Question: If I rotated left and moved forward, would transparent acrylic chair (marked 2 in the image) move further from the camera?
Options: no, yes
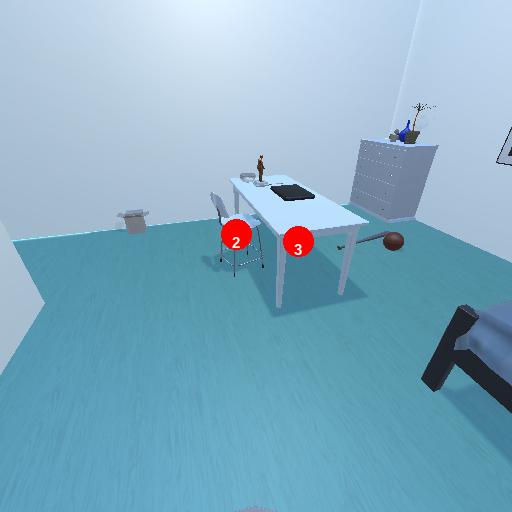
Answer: no